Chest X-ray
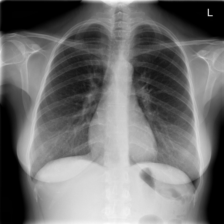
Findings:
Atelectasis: negative
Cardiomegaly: negative
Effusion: negative
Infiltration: negative
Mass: negative
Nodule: negative
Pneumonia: negative
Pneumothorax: negative
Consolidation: negative
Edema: negative
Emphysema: negative
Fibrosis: negative
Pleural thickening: negative
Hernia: negative